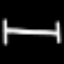
Label: bed